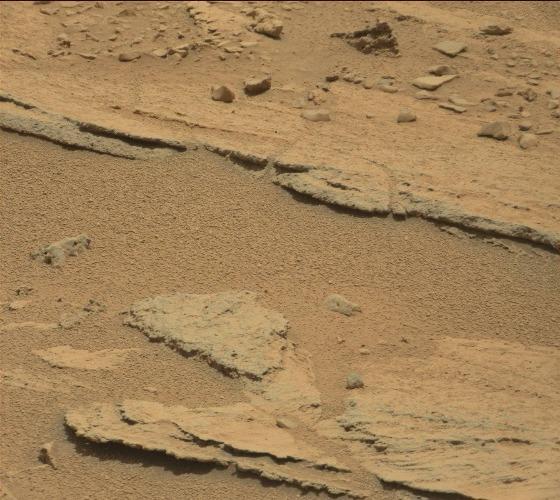
Terrain classes present: Bedrock, Gravel / Sand / Soil, Rock, Shadow